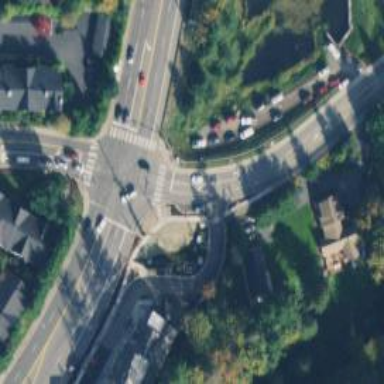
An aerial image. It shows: Footway with asphalt surface and crossing.